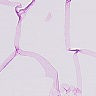
Metastatic tissue present: no